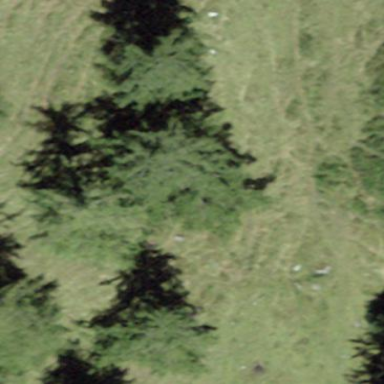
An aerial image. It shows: Forest area.